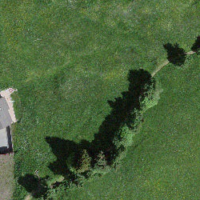
EUNIS habitat code: 24
Species observed at this site:
Falco tinnunculus